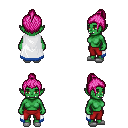
a pixel art fantasy rpg character, female body template, orc, green skin, white trimmed cape, red pants, pink short topknot hairstyle, white slippers, four views (front, back, left, right), 2x2 character sprite sheet, small pixel art, hard edges, no anti-aliasing